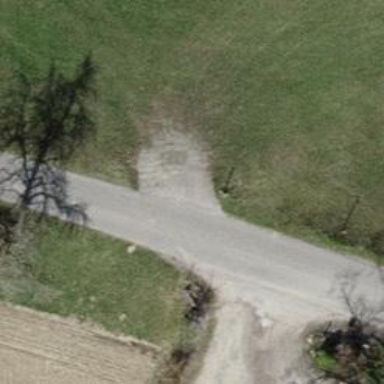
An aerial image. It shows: Unclassified road with asphalt surface.